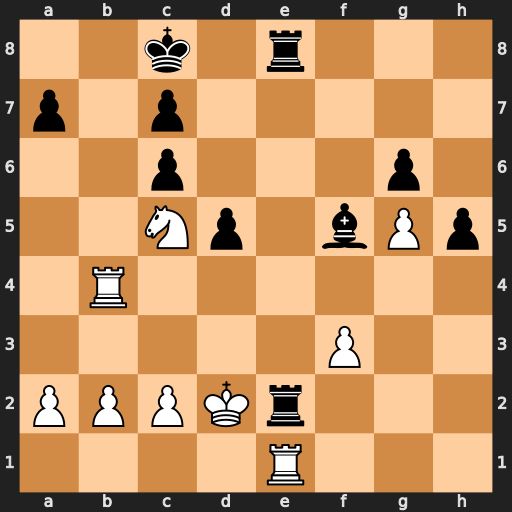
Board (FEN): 2k1r3/p1p5/2p3p1/2Np1bPp/1R6/5P2/PPPKr3/4R3
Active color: w
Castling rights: -
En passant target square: -
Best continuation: Rxe2 Rxe2+ Kxe2